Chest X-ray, AP view. Patient: 72 years old, sex M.
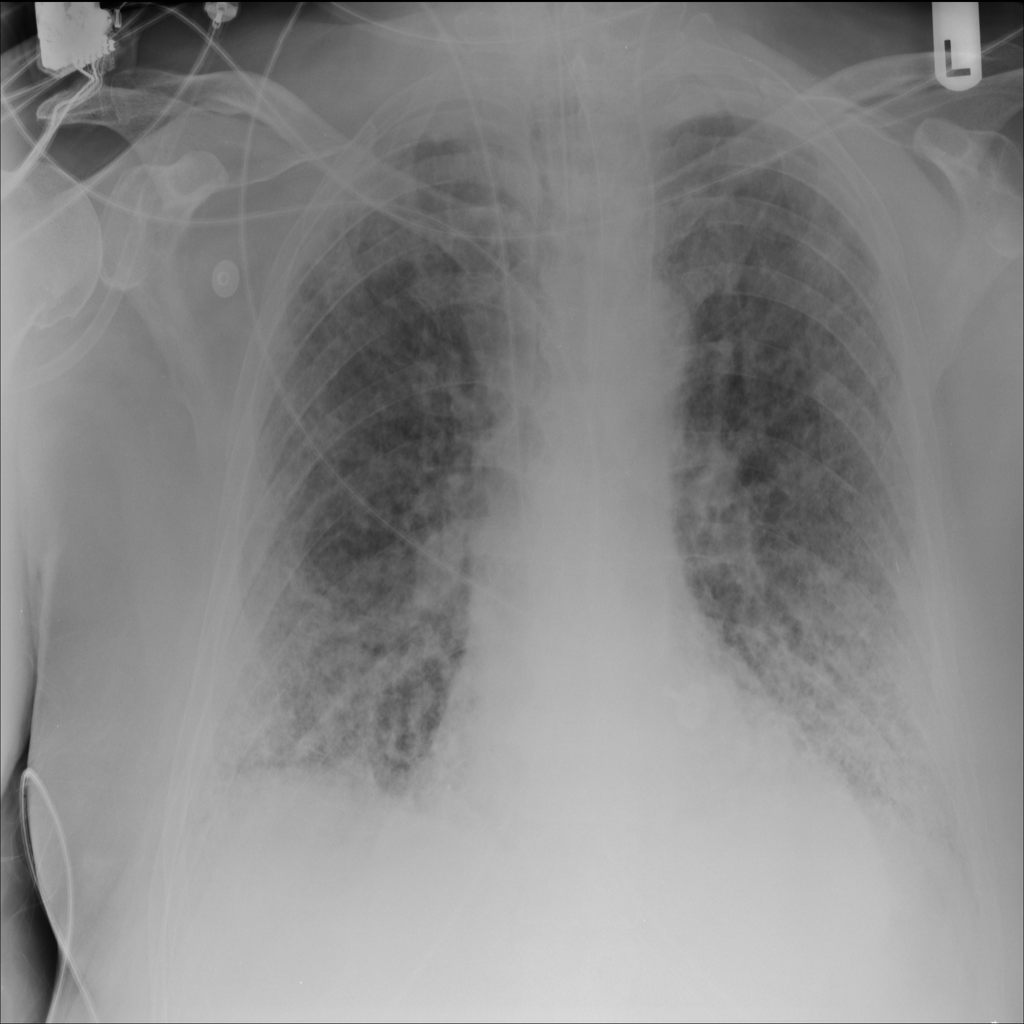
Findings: Fibrosis, Infiltration